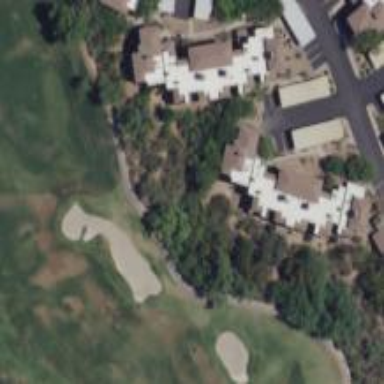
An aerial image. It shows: Path used for both walking and golf.